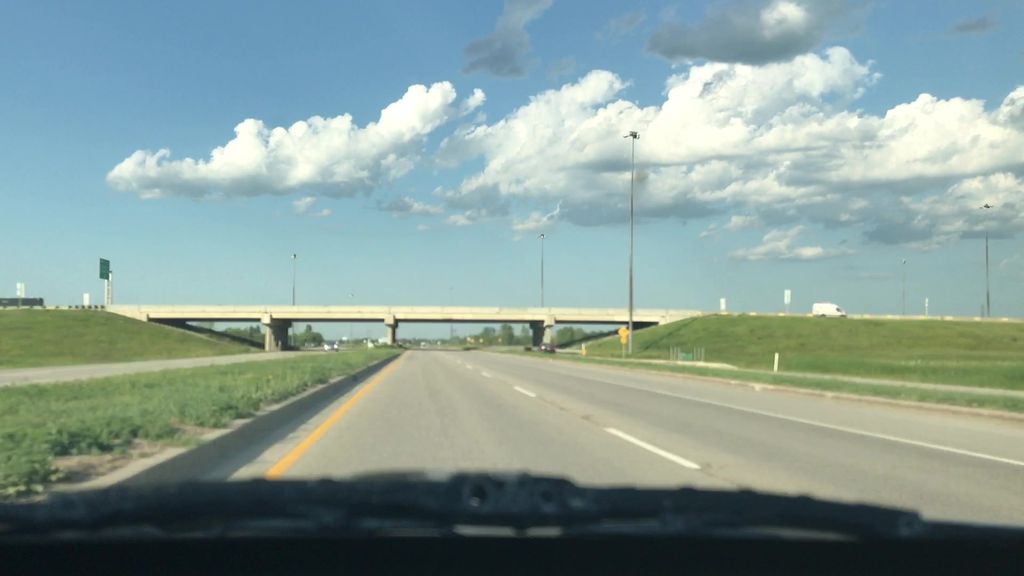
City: winnipeg